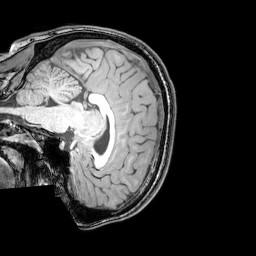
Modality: T1w
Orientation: sagittal
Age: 21
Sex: male
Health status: healthy
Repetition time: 0.081 s
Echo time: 0.037 s